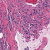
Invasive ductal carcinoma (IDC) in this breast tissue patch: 0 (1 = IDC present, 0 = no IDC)